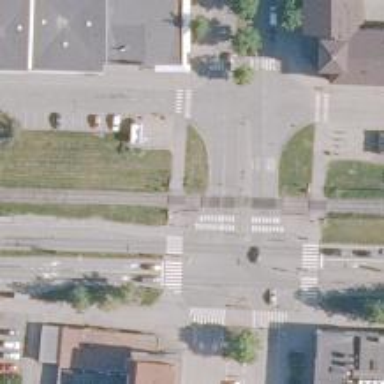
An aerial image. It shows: Railway crossing equipped with lights and saltire signs. The crossing has full barrier.